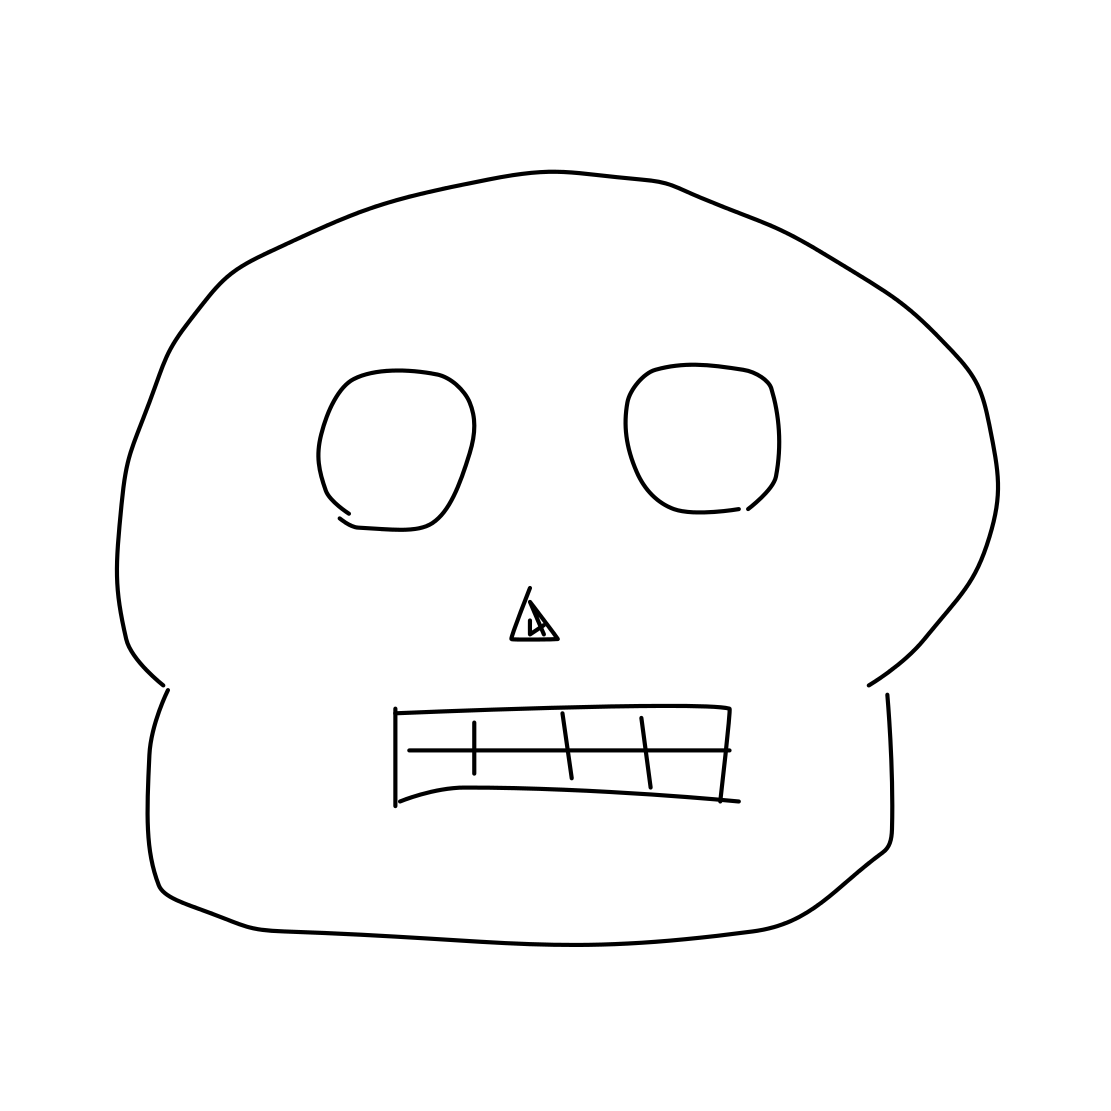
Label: skull